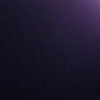
Label: space